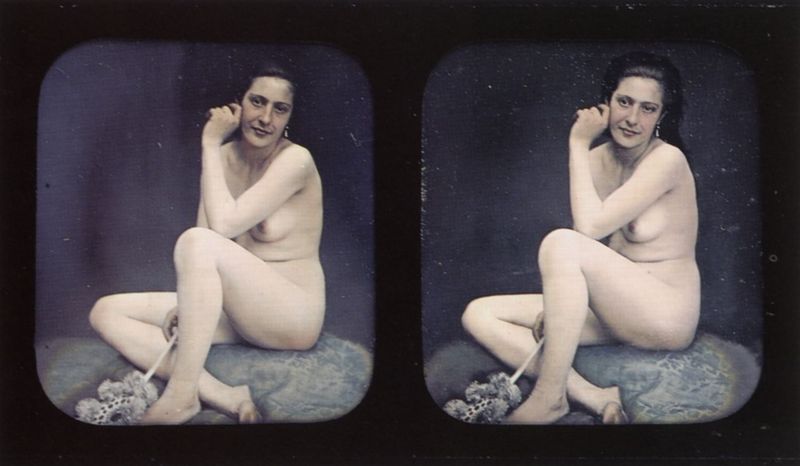
Titel: Akt-Stereodaguerreotypien
Künstler: Deutscher Photograph
Institution: (Privatsammlung)
Schlagwörter: akt, blau, feder, felsen, fuß, hand, haut, körper, nackt, weiß, frauen, sitzen, brust, busen, finger, frau, frisur, glas, grau, hintergrund, mund, nase, ohrring, schwarz, blick, fächer, teppich, jung, arm, augen, gesicht, sehen, stein, portrait, porträt, schauen, auge, haare, pose, sitzend, ohrringe, paar, kinn, lippen, rosa, schminke, rund, beine, lächeln, bein, brüste, farbig, frauenakt, zwei, farbe, kissen, falte, polster, atelier, wedel, quaste, nackte, erotik, knie, schenkel, foto, fotografie, photographie, barfuss, belichtung, gesäss, maske, sex, staub, koloriert, posieren, photo, verschränkt, serie, hellgrau, farbfoto, film, orientalismus, fotographie, quadrat, doppelt, dunkelhaarig, doppel, staubwedel, dreidimensional, coloriert, frua, dia, nakct, ake, pin up, stereo, stereofotografie, filmausschnitt, stereobild, fedr, bruct, stereodguerreotypien, 3d, po, 1900, mittelformat, filmfotos, femenin